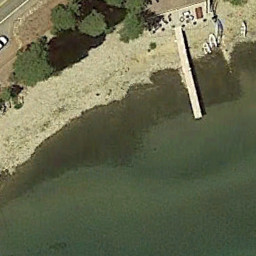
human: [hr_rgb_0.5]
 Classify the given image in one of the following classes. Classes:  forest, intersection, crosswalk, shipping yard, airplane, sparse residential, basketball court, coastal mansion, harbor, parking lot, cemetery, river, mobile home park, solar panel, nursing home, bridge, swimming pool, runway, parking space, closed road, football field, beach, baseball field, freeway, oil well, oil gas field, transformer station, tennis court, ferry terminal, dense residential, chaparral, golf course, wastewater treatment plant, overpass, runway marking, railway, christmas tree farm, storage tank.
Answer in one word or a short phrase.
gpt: ferry terminal